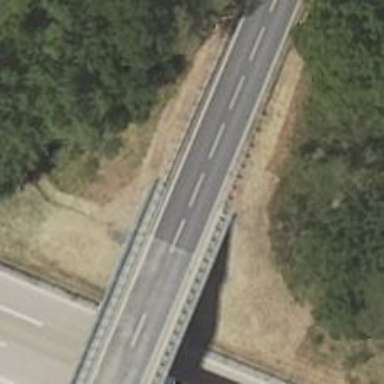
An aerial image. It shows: Tertiary road on bridge with asphalt surface.